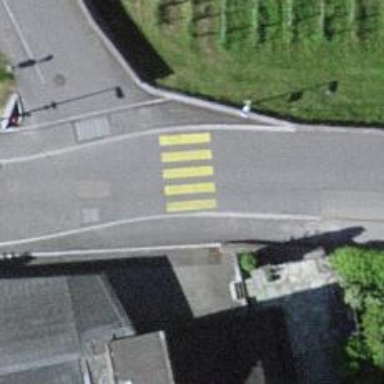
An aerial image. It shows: Marked zebra crossing on the road.